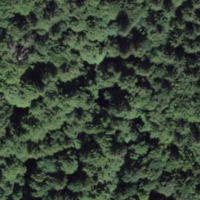
EUNIS habitat code: 44
Species observed at this site:
Arnica montana